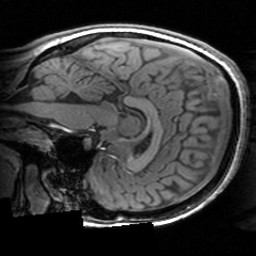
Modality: T1w
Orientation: sagittal
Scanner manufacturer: siemens
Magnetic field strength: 3 T
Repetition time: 1.63 s
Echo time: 0.00311 s